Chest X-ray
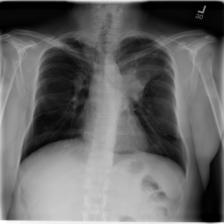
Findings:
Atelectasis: positive
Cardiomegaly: negative
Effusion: negative
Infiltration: negative
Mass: positive
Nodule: positive
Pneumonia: negative
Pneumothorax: negative
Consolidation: negative
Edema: negative
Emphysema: negative
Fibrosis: negative
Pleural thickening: positive
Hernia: negative